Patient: sex F, age 69
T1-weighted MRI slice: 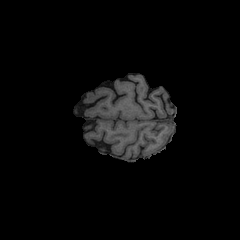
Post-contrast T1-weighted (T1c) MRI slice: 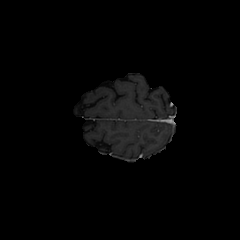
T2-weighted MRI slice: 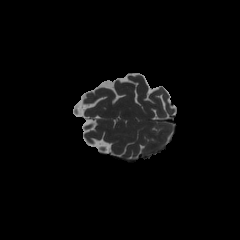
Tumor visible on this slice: no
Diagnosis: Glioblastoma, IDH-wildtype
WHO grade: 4